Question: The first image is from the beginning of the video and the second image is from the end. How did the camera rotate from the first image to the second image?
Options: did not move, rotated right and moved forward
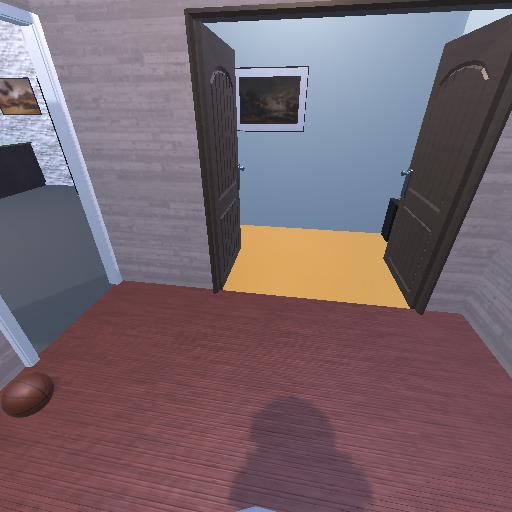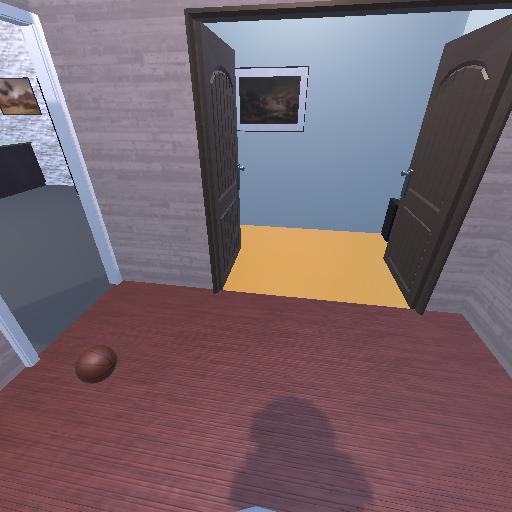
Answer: did not move